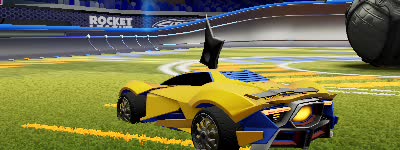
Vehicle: werewolf